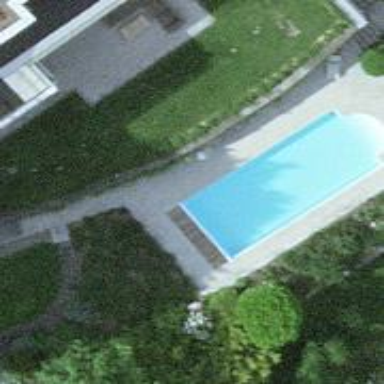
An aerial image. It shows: Swimming pool located in leisure land.